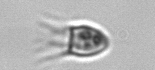
Label: Balanion